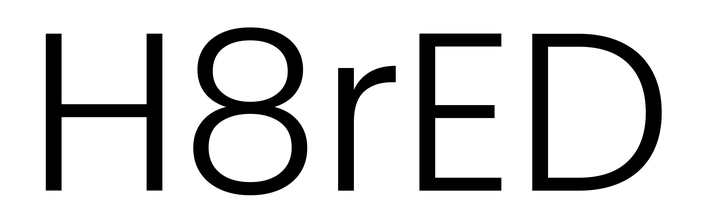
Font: Poppins-Light